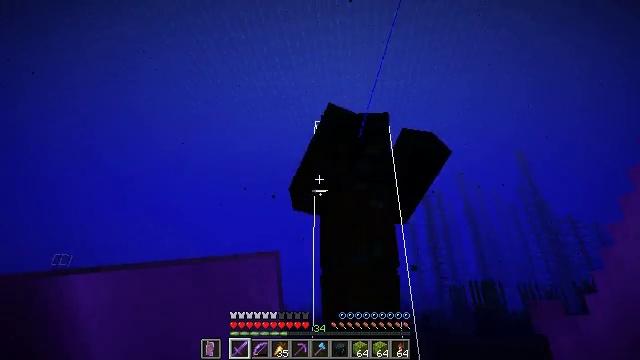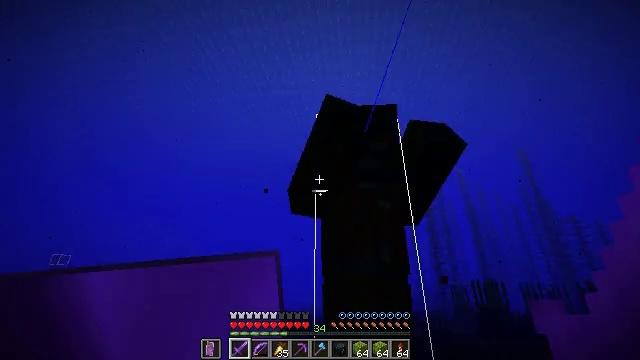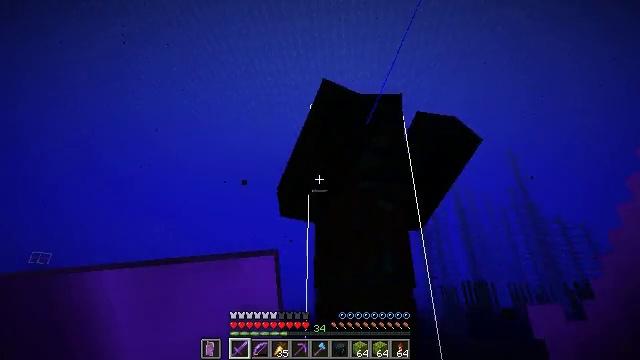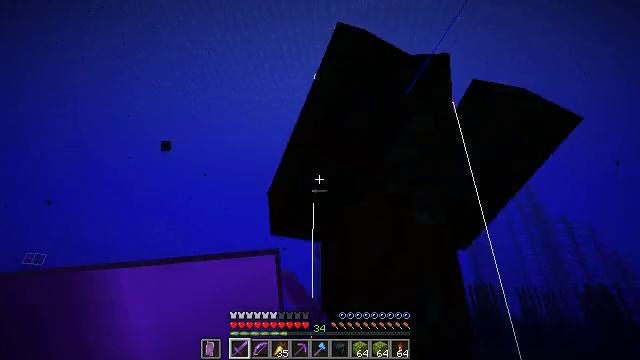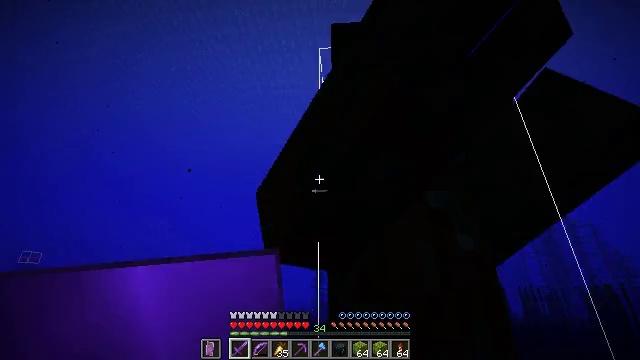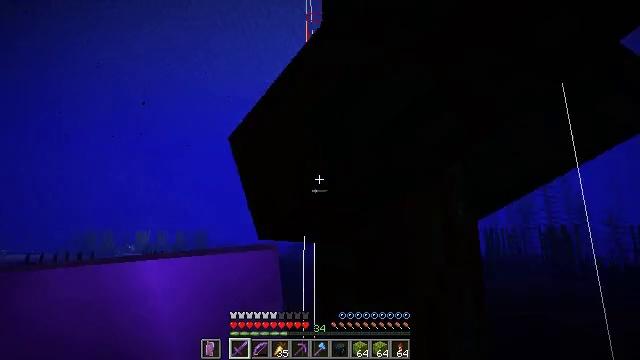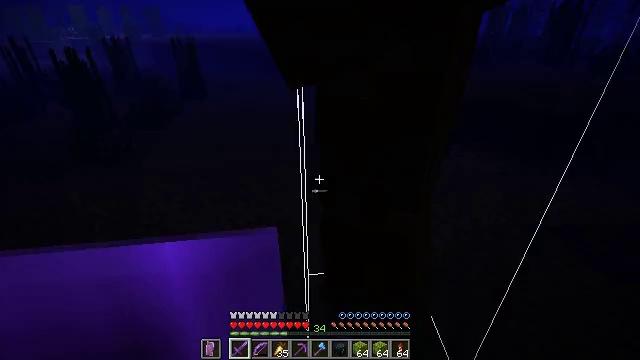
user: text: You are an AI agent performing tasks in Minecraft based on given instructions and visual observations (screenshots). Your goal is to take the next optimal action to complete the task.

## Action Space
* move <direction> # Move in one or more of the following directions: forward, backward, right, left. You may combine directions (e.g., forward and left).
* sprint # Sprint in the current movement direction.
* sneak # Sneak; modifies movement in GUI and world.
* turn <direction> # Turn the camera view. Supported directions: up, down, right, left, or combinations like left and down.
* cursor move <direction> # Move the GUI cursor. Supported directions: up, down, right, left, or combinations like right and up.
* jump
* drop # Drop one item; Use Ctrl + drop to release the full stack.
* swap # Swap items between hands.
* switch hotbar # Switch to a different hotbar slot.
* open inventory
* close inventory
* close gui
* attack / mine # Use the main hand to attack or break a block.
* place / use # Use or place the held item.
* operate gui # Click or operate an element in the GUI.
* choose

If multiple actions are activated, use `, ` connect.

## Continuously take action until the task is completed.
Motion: motion action
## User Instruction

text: Battle with a drowned.
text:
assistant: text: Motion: move forward, sprint
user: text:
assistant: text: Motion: move forward, sprint, turn right, attack / mine
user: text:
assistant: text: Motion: move forward, sprint, attack / mine
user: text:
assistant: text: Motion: attack / mine
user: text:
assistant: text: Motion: move back, turn right and down, attack / mine
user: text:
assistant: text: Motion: move back, turn right and down
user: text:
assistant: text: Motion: no_op